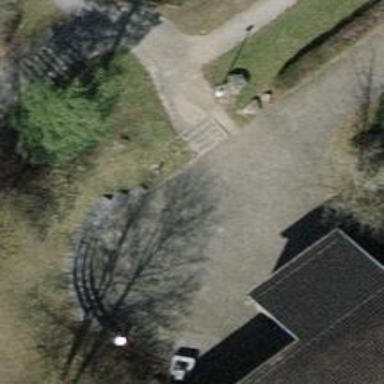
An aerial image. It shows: Concrete steps.